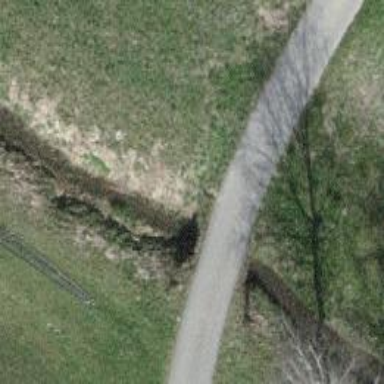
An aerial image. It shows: Culvert tunnel.